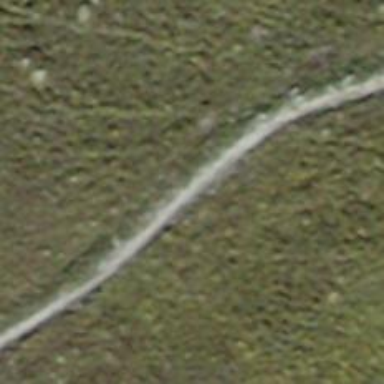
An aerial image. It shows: Dirt path.